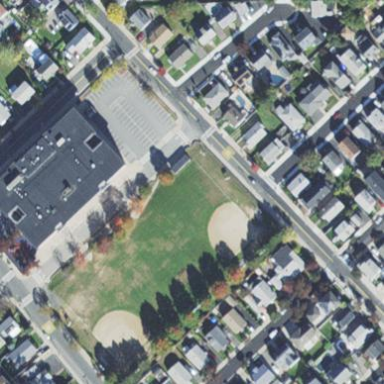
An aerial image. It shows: School.